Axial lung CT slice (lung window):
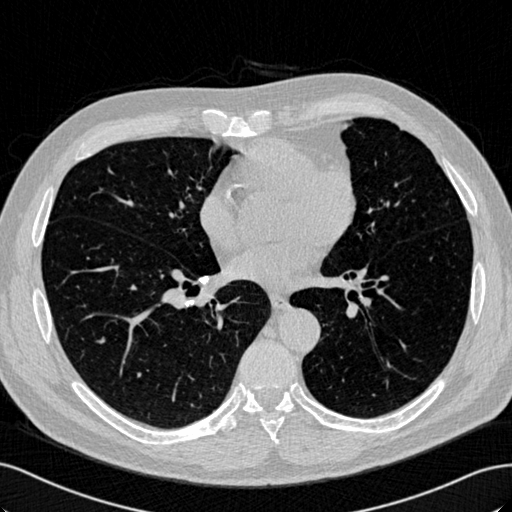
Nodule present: no